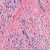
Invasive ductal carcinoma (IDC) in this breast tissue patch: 1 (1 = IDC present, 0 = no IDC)